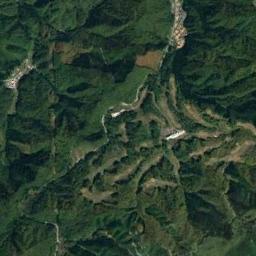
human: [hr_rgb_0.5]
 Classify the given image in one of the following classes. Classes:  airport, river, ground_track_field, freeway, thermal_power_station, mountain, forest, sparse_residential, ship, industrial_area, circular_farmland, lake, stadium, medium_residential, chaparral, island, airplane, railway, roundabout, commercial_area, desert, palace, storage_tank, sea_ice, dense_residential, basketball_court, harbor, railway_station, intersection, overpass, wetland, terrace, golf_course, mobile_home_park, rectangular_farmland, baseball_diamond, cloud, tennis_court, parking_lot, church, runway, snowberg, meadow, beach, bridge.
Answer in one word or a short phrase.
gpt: mountain